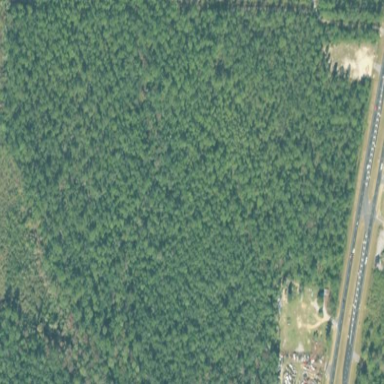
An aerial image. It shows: Mixed leaf woodland.